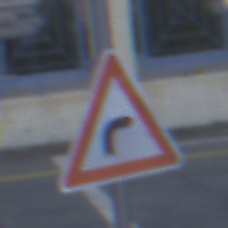
Verkehrszeichen: KurveRechts
Umgebung: Outdoor, Suburban
Tageszeit: SunriseSunset
Wetter: PartlyCloudy
Licht: Natural
Jahreszeit: NotSpecified
Kontrast: LowContrast